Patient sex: M
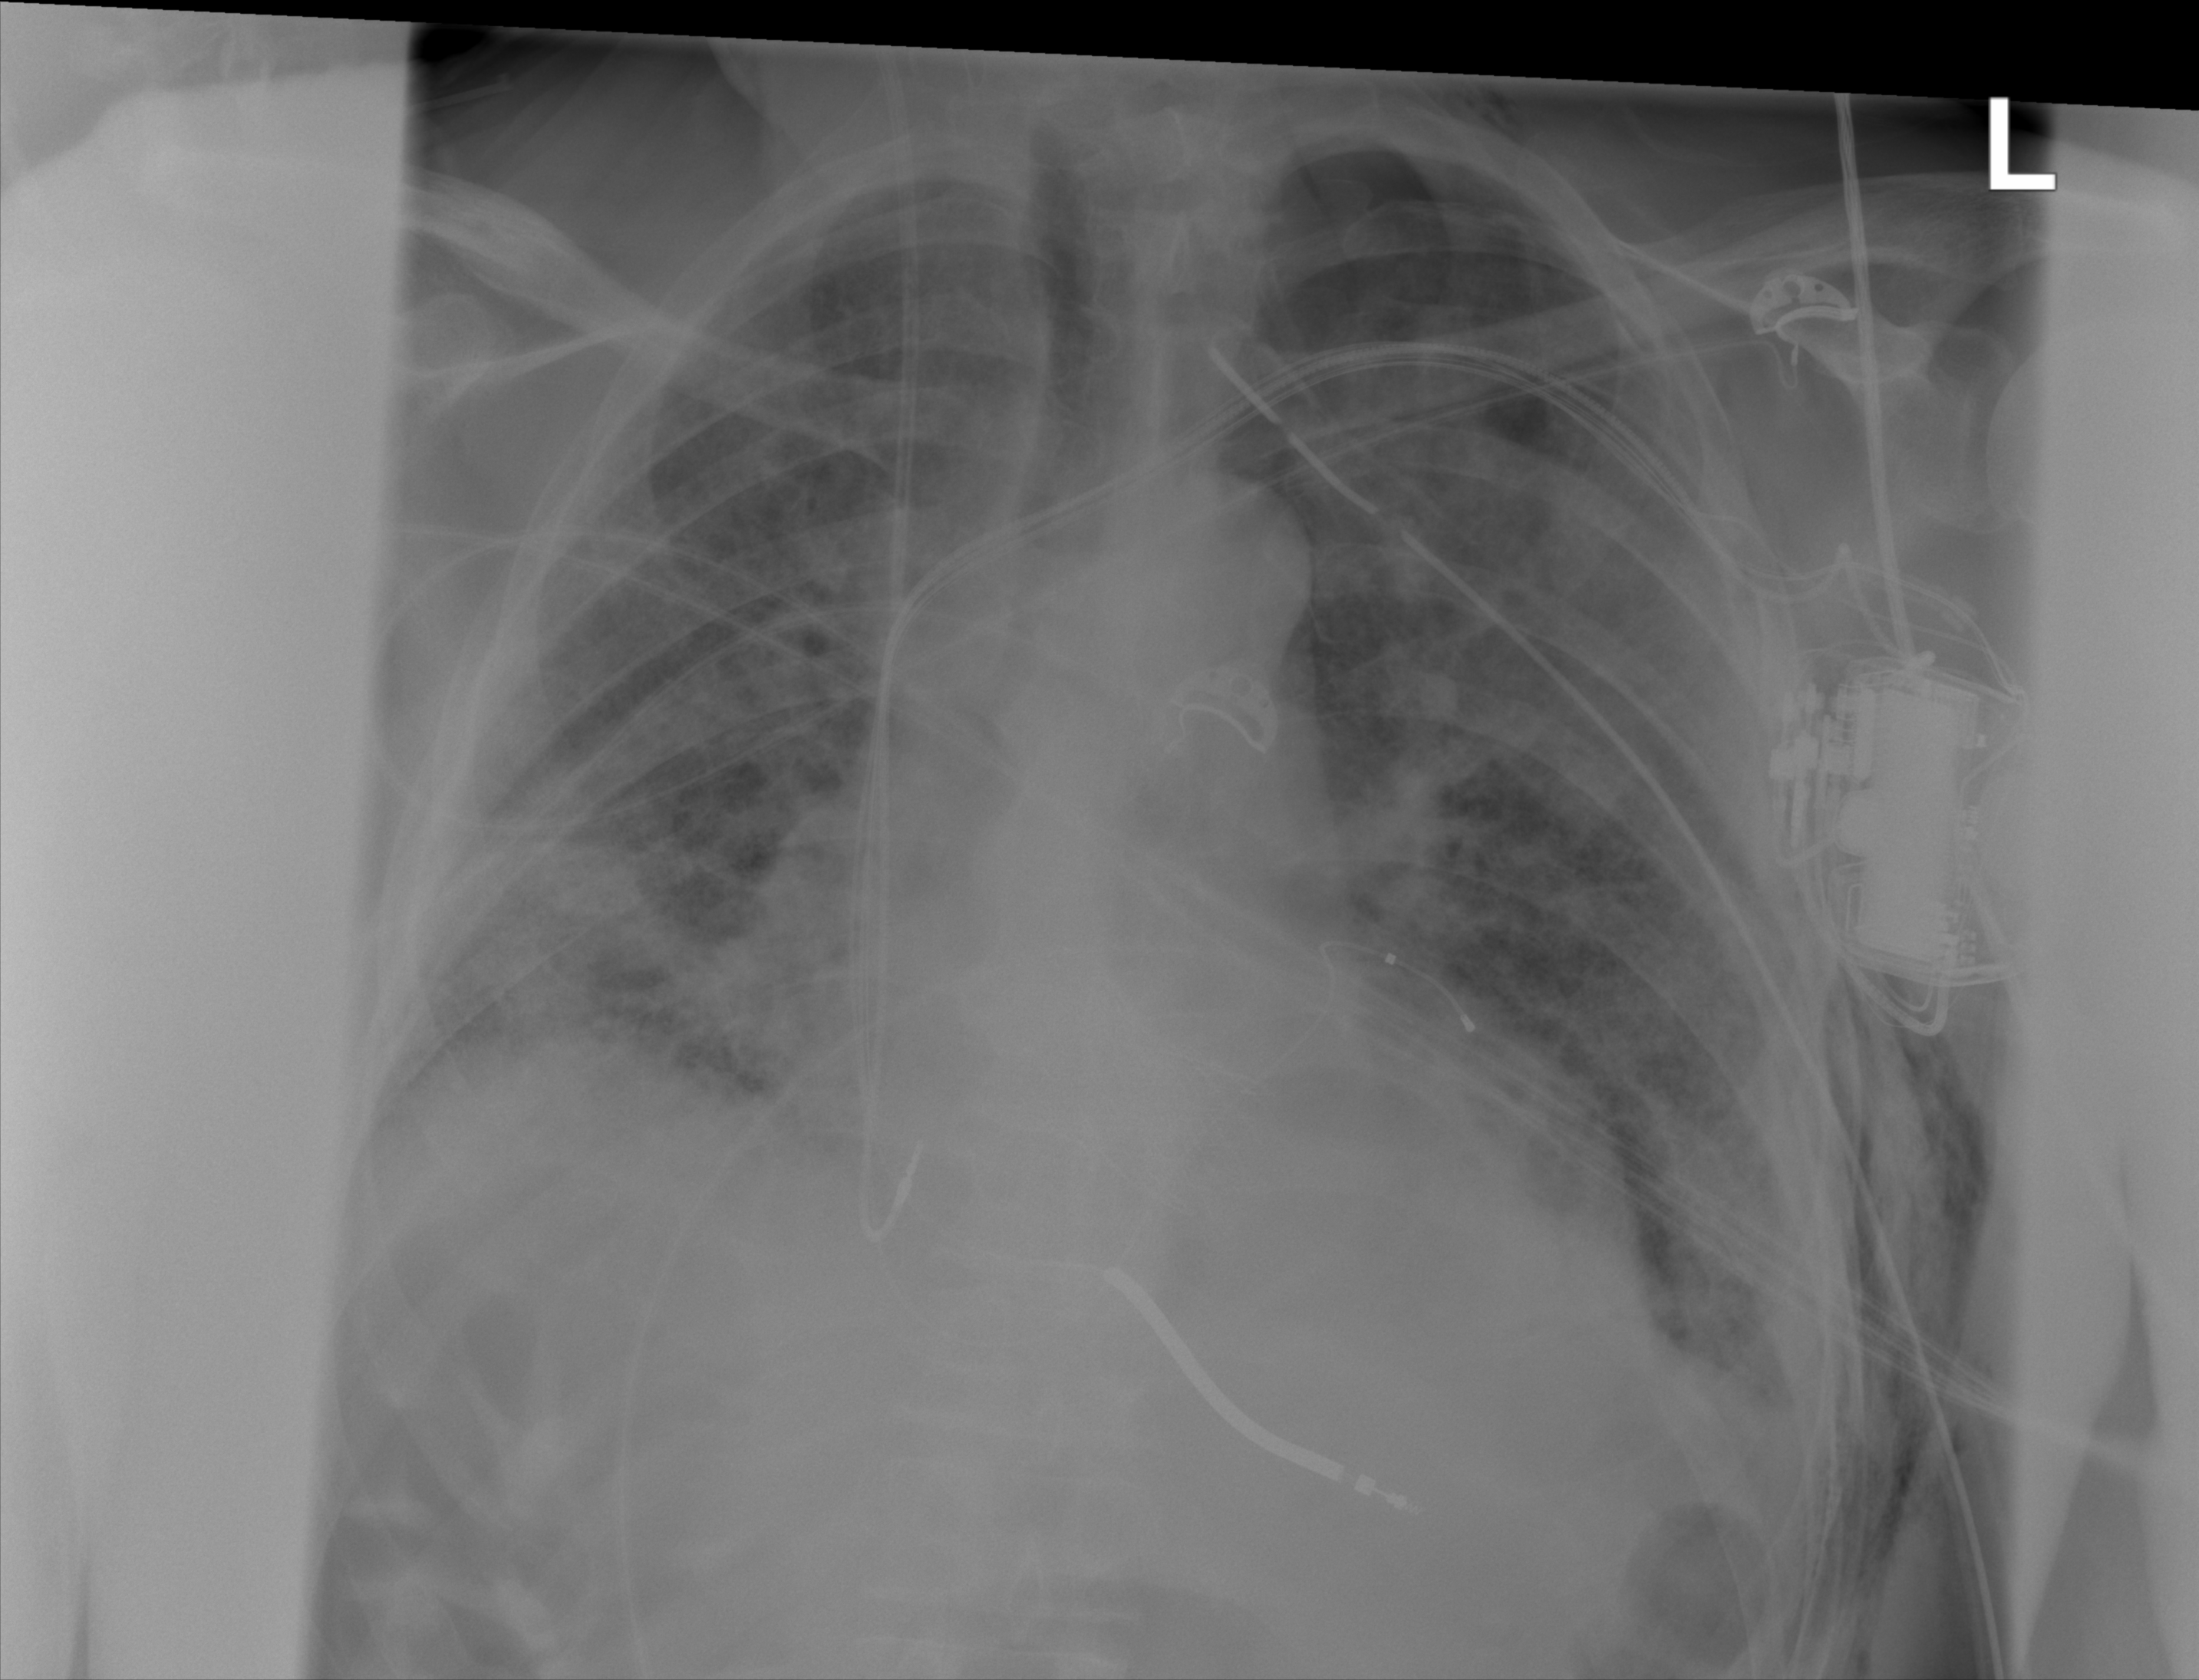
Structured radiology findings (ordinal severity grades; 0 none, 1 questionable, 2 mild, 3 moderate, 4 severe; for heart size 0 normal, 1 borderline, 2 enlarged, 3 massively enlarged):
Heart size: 1
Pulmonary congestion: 0
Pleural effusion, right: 0
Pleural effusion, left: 2
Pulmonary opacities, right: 0
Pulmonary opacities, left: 0
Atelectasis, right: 0
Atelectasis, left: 0